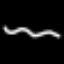
Label: squiggle